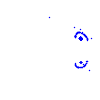
Particle: pion